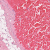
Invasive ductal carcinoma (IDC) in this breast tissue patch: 0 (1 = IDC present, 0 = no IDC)